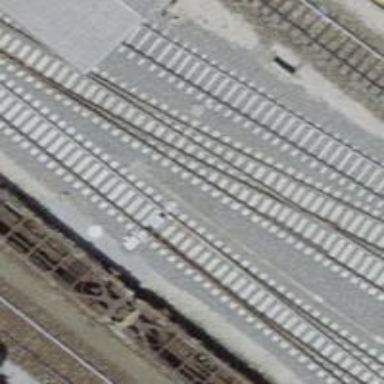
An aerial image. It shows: Single track railway in yard.